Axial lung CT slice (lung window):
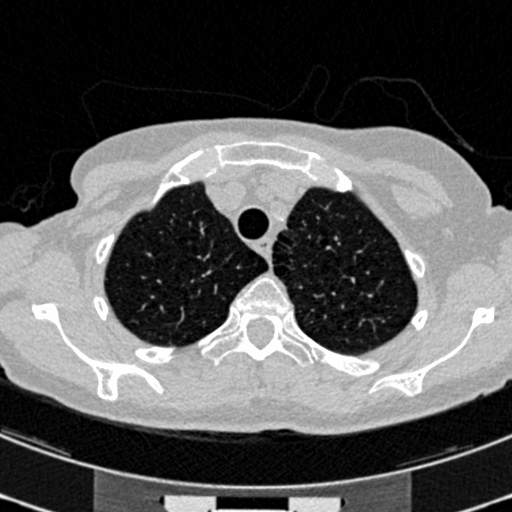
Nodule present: no